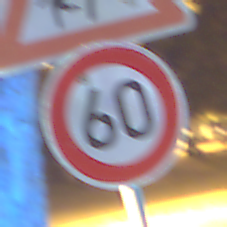
Verkehrszeichen: Geschwindigkeit60
Zusatzzeichen oben: KinderRechts
Umgebung: Outdoor, Urban
Tageszeit: Night
Wetter: PartlyCloudy
Licht: Artificial
Jahreszeit: NotSpecified
Kontrast: HighContrast